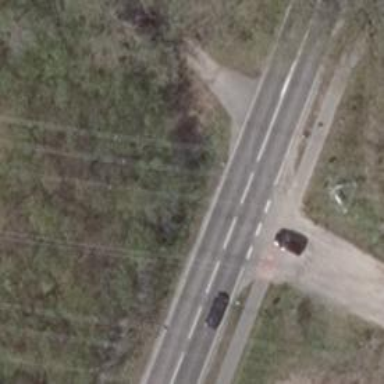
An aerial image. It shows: Primary road with asphalt surface.